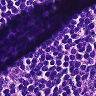
Metastatic tissue present: no